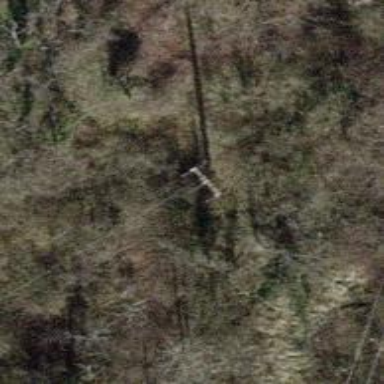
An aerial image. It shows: Minor power line with 3 cables.